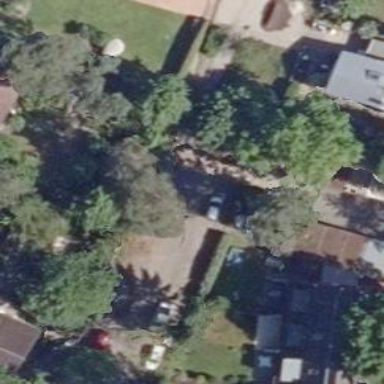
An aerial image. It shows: Footway.